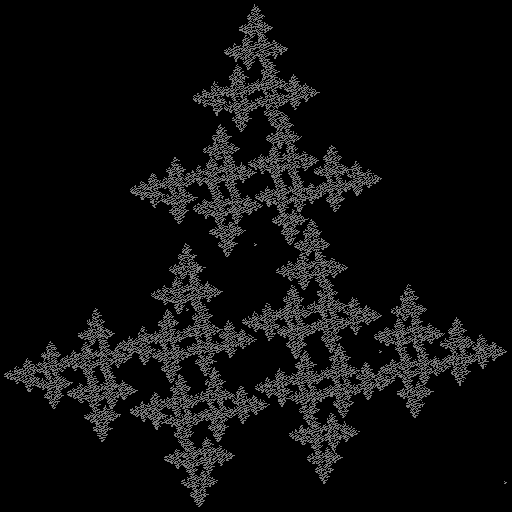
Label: crystal